Question: I have the following table which is being created inside my asp.net web application:
'''
.table tbody tr:hover td,
.table tbody tr:hover th {
background-color: #eeeeea;
cursor: pointer;
}
'''
'''
<table class='table' style='border-collapse:separate; border-spacing:1em;'>
<thead>
<tr>
<th style='text-align:left'></th>
<th style='text-align:right'>Pages</th>
</tr>
</thead>
<tbody>
<tr>
<td>objectives</td>
<td>3<td>
</tr>
</tbody>
</table>
'''
Now when I hover over a table row, I get the following effect:

Where there will be a white area between the table '<td>' as shown above.. So can anyone advice on this please? How can I define a continuous hover over my entire table row?
I've tried setting the following to change the border color on hover, but this has no effect:
'''
.table tbody tr:hover td,
.table tbody tr:hover th {
background-color: #eeeeea;
border-color: #eeeeea;
cursor: pointer;
}
'''
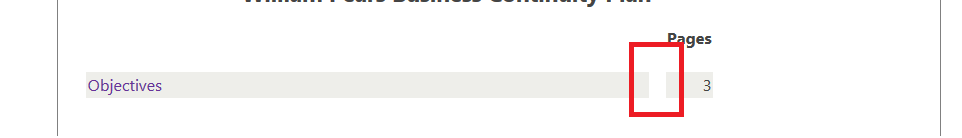
Answer: The gap is from 'border-collapse:separate; border-spacing:1em;' on the 'table', change that to 'border-collapse:collapse;', and use 'padding' on 'th' and 'td' for spacing as needed.
Side note, you forgot to close the second '<td>' in the markup.
'''
.table tbody tr:hover td,
.table tbody tr:hover th {
background-color: pink;
cursor: pointer;
}
.table th,
.table td {
padding: 1em;
}
'''
'''
<table class='table' style='border-collapse:collapse;'>
<thead>
<tr>
<th style='text-align:left'></th>
<th style='text-align:right'>Pages</th>
</tr>
</thead>
<tbody>
<tr>
<td>objectives</td>
<td>3</td>
</tr>
</tbody>
</table>
'''